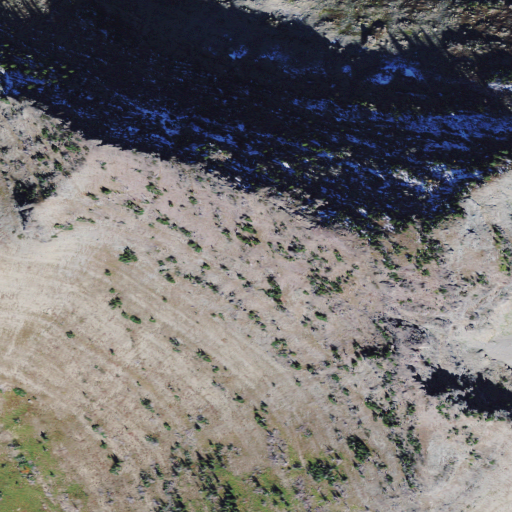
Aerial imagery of mountain in Montana named Thunderbolt Mountain containing barren land, shrub, evergreen forest, and grassland